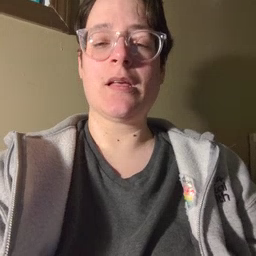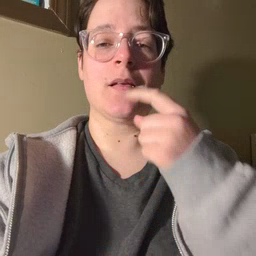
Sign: lips